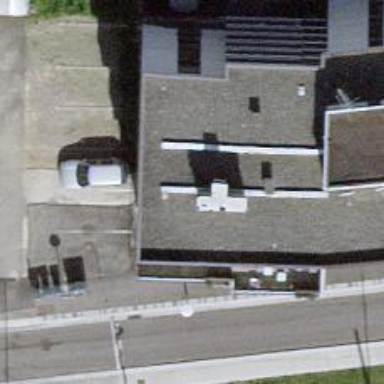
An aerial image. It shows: Convenience shop.